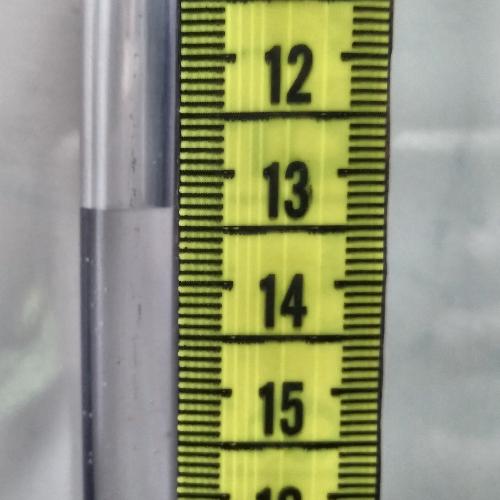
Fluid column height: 13.3 cm